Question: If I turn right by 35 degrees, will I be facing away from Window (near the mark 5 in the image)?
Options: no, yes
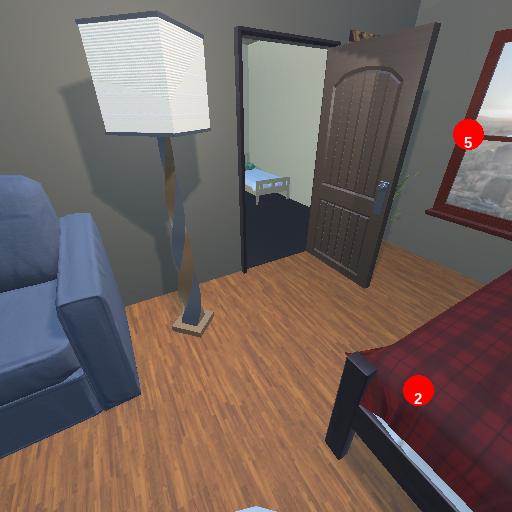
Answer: no